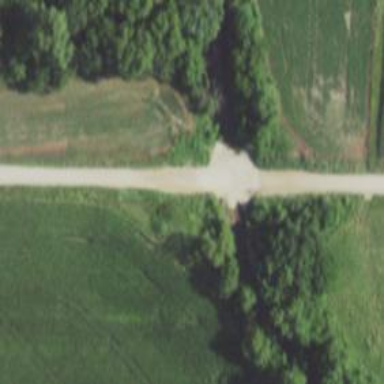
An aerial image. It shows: Culvert tunnel.